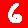
Digit: 6